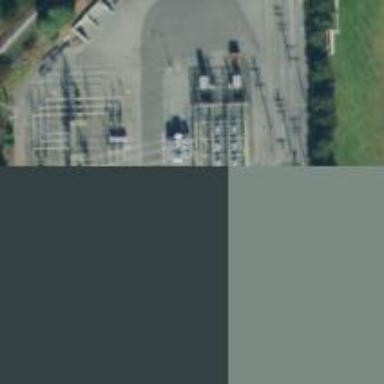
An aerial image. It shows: Distribution substation surrounded by fence.